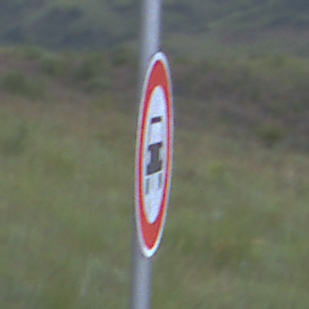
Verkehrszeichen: VerbotKraftwagen
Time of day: SunriseSunset
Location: Outdoor (Nature)
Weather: PartlyCloudy
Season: NotSpecified
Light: Natural